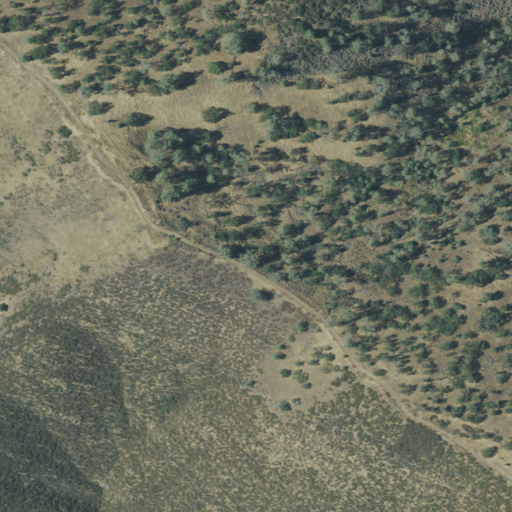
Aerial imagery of ridge(s) in California named Wilcox Ridge containing grassland, mixed forest, and shrub